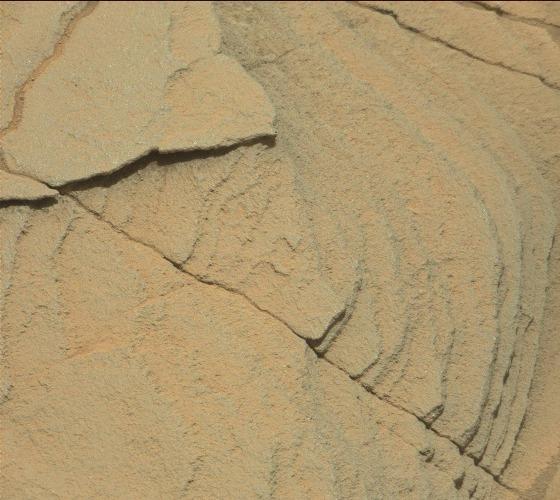
Terrain classes present: Bedrock, Gravel / Sand / Soil, Shadow